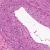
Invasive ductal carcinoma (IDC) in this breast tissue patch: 0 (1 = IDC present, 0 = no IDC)